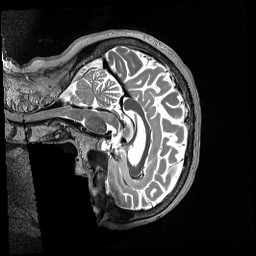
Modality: T2w
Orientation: sagittal
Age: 65
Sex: female
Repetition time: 3.2 s
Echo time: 0.563 s